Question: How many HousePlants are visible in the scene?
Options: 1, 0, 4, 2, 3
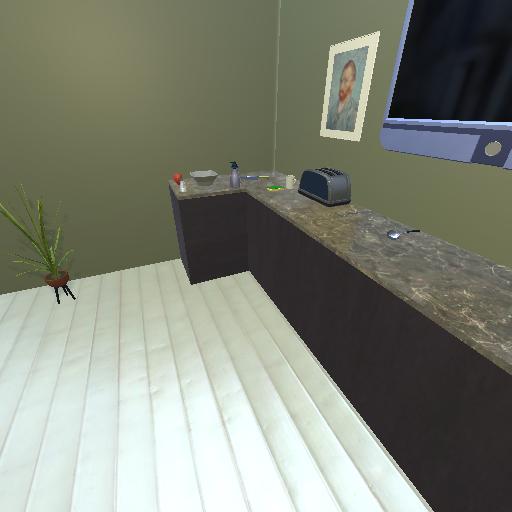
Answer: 1